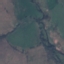
Label: HerbaceousVegetation